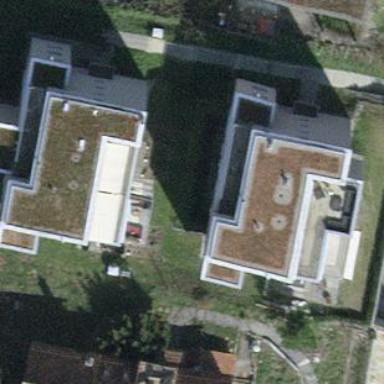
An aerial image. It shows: Pitched roof building.